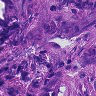
Metastatic tissue present: yes